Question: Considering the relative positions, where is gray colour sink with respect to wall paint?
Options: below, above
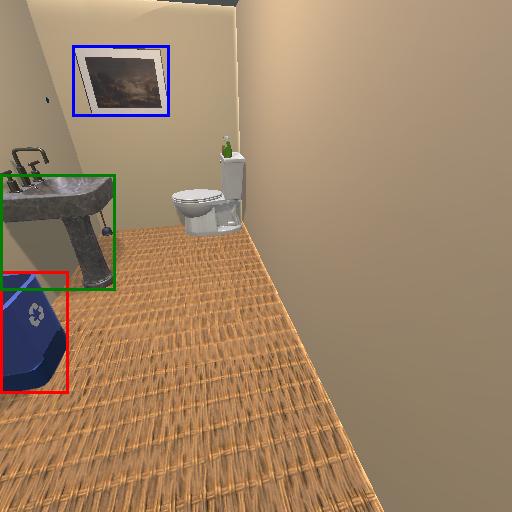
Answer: below